Field crop: maize
Growth stage: 1
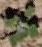
Species: chenopodium